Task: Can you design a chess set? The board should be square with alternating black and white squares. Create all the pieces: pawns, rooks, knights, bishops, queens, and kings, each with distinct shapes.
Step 4547:
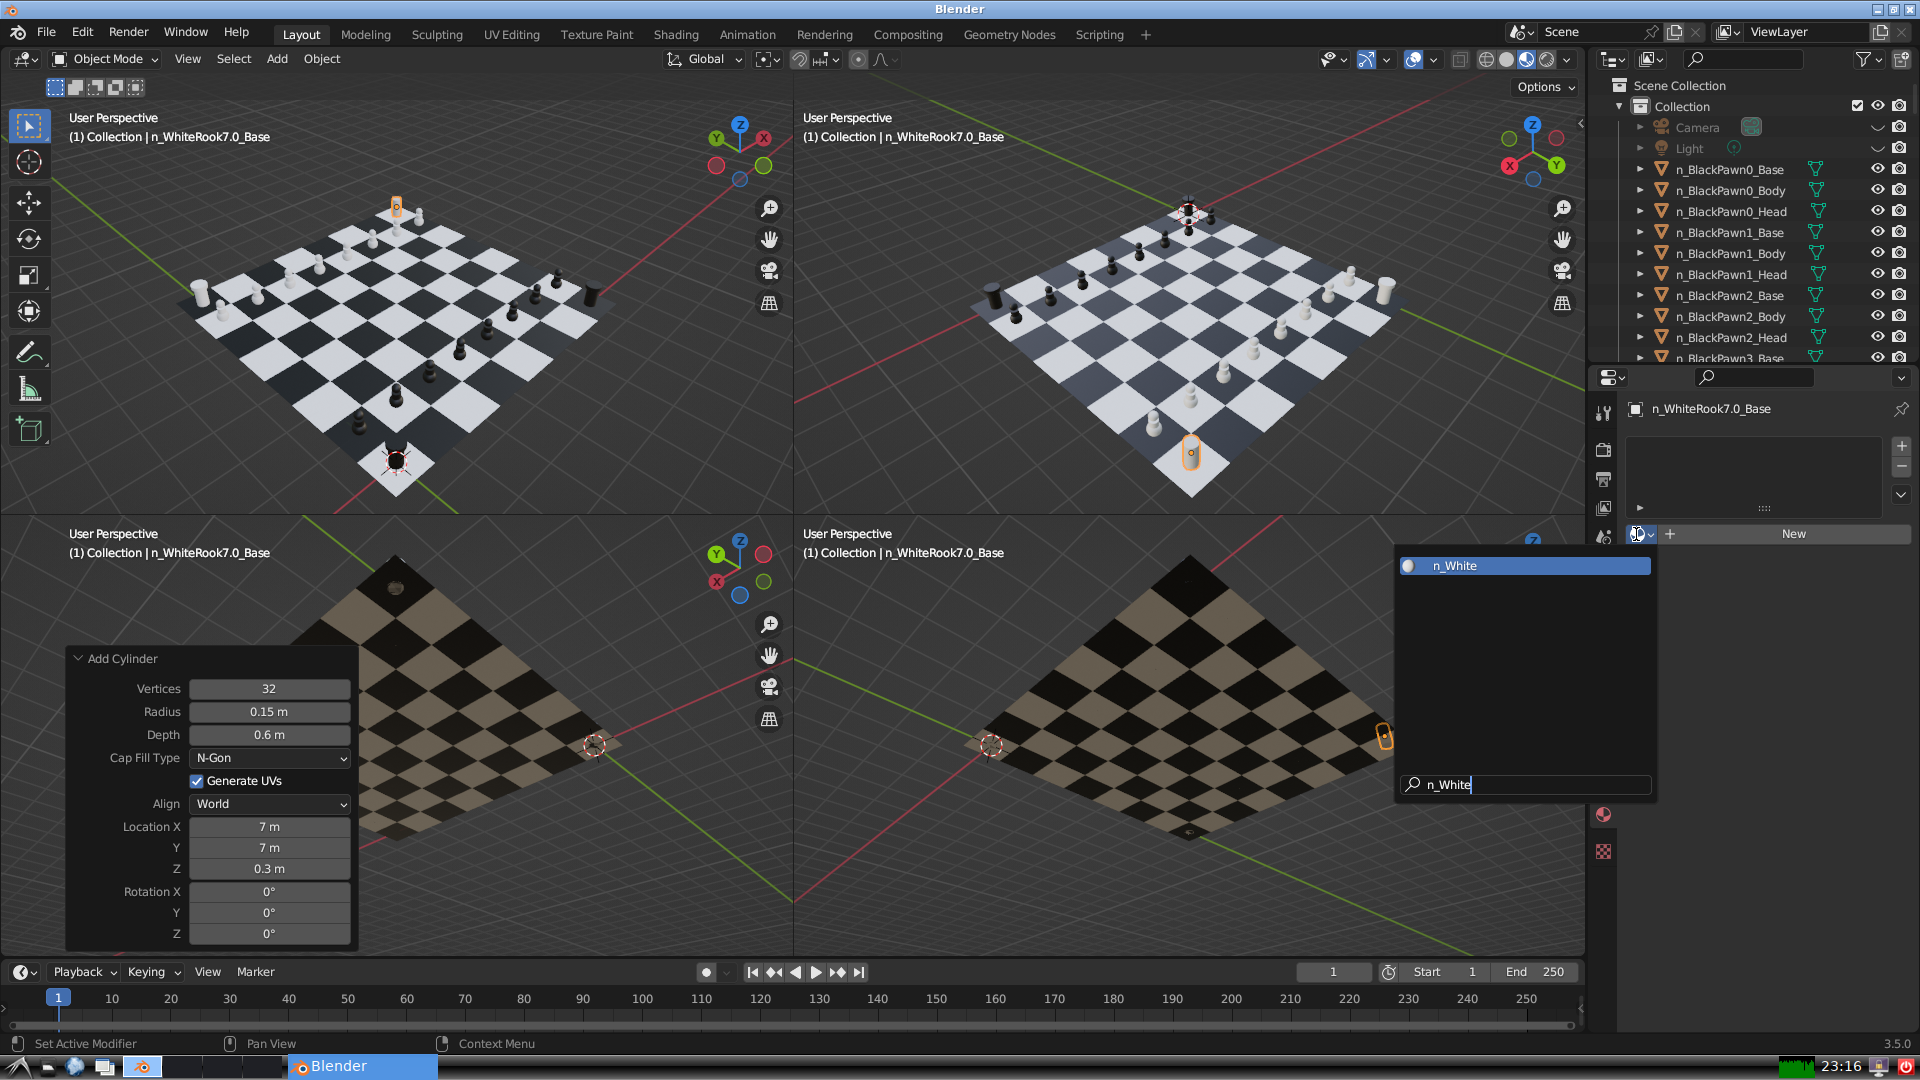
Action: {"key_press": ['Return']}